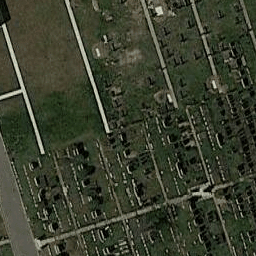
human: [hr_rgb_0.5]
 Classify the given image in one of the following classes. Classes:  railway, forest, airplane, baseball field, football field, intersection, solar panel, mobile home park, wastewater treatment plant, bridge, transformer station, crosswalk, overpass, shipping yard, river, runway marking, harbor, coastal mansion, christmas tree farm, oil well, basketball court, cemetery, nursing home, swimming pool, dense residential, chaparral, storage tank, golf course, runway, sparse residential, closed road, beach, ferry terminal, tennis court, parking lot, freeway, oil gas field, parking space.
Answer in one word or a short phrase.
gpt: cemetery